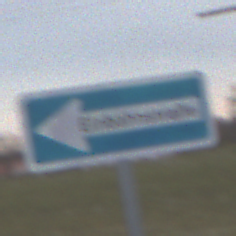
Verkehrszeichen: EinbahnstrasseLinksweisend
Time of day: MorningAfternoon
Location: Outdoor (Suburban)
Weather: Overcast
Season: NotSpecified
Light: Natural